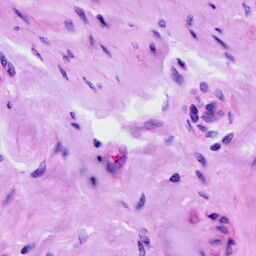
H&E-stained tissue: Cervix